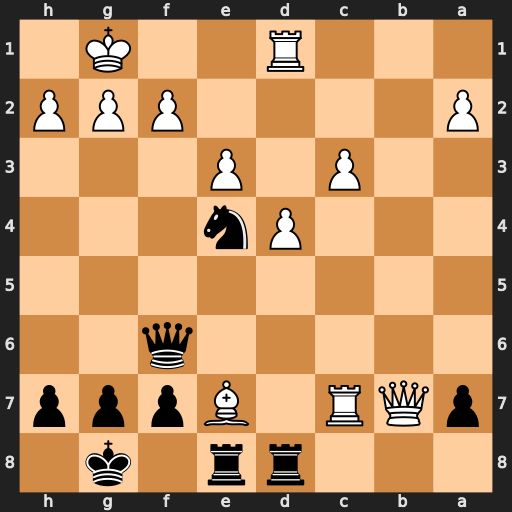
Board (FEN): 3rr1k1/pQR1Bppp/5q2/8/3Pn3/2P1P3/P4PPP/3R2K1
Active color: b
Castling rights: -
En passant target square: -
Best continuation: Qxf2+ Kh1 Qxe3 Bh4 Qf4